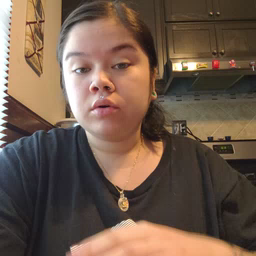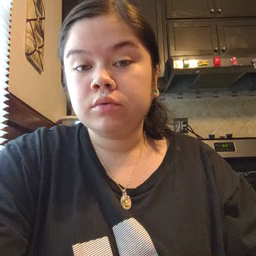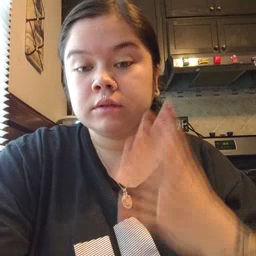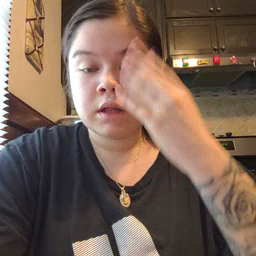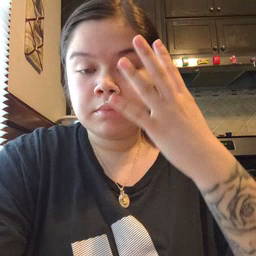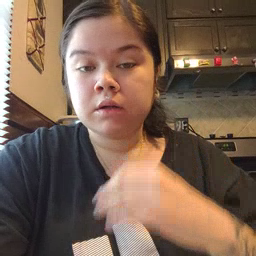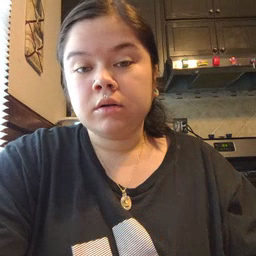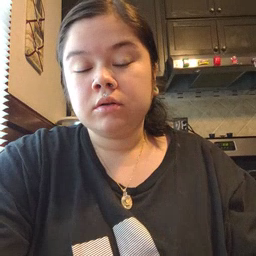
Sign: sleepy